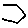
Label: hexagon